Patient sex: F
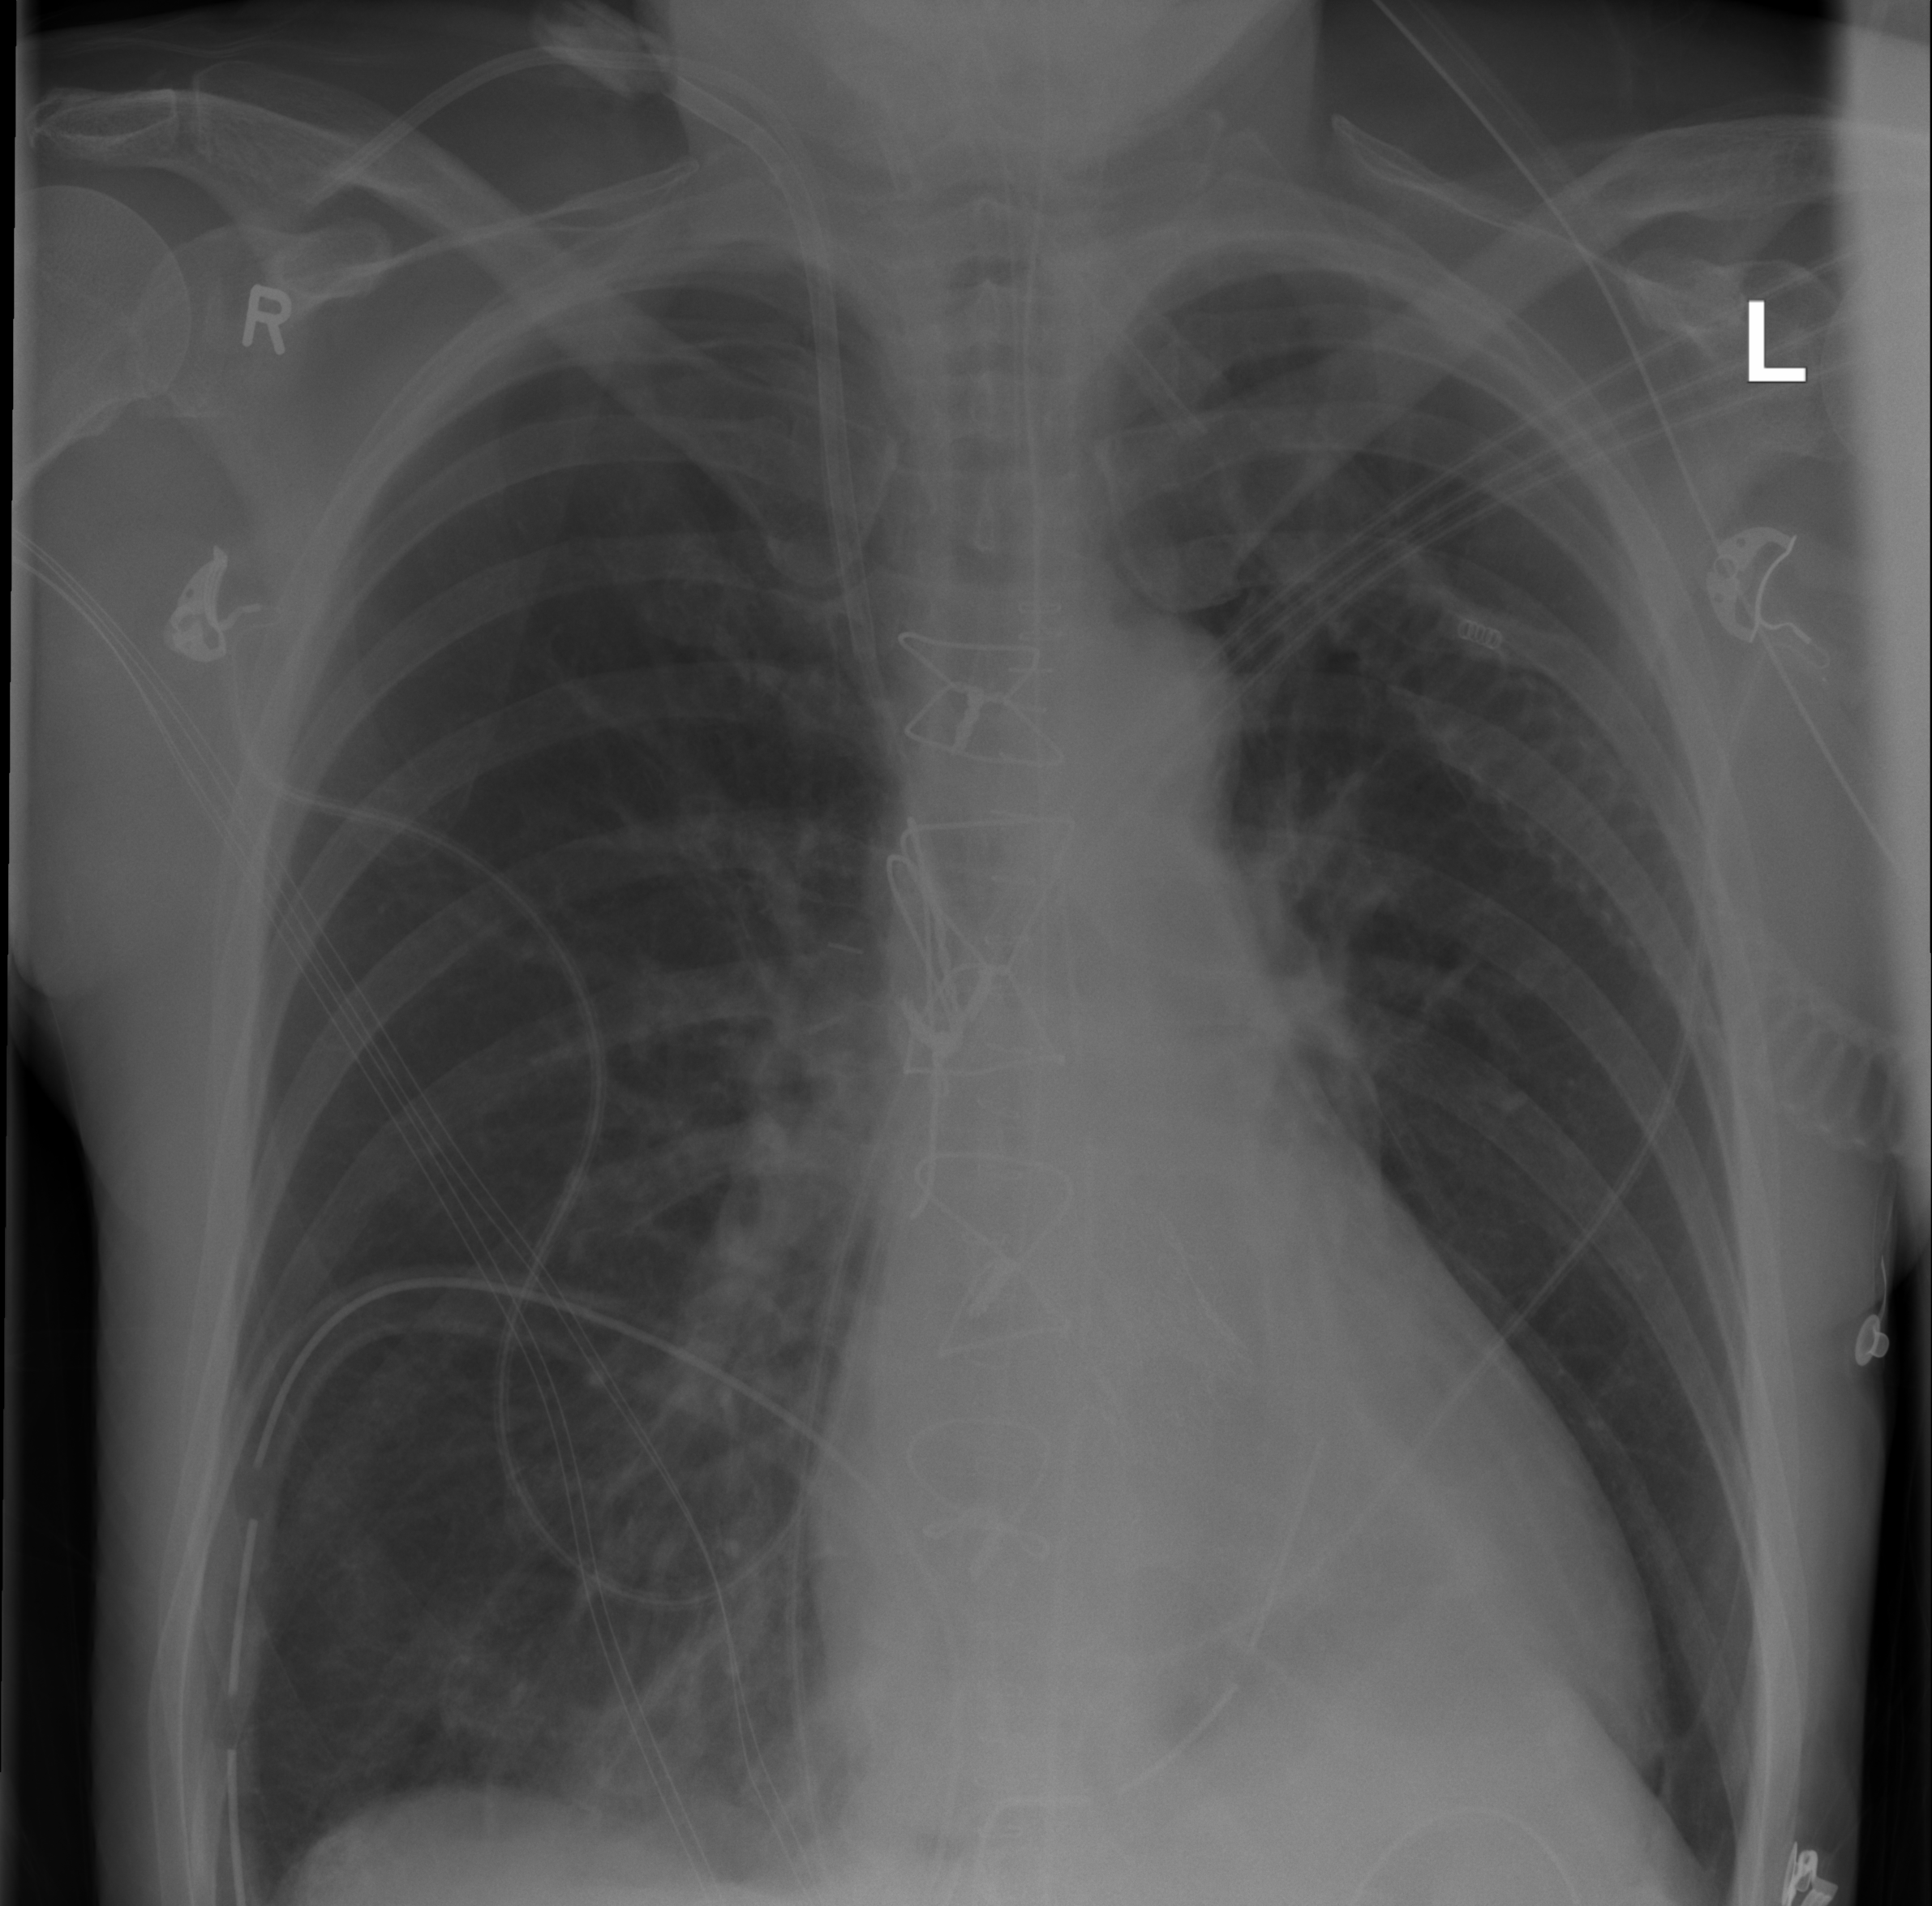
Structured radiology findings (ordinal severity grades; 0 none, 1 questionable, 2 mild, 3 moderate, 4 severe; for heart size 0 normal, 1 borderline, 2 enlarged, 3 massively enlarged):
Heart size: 1
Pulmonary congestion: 0
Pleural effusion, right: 0
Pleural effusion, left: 0
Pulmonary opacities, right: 1
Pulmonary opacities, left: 0
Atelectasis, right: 0
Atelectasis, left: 0